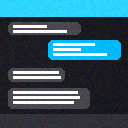
Screen state: on